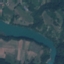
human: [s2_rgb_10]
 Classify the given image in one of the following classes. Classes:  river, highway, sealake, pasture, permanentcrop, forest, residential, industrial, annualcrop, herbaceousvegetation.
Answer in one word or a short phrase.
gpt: River